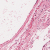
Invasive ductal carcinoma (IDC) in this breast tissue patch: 0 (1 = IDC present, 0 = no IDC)